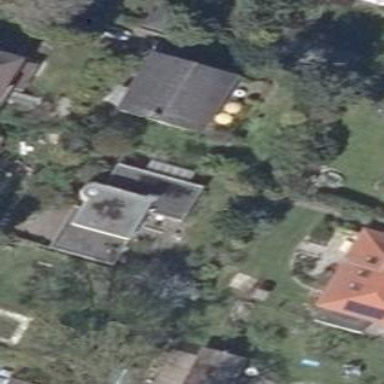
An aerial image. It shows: Detached building.